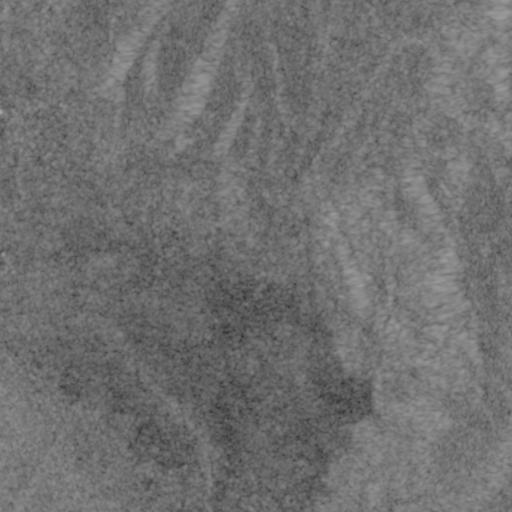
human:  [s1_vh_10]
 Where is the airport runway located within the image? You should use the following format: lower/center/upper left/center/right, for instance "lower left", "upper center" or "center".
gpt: The airport runway is located in the lower center of the image.
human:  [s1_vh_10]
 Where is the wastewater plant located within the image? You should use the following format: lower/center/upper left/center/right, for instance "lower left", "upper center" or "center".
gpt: The wastewater plant is located in the lower left of the image.
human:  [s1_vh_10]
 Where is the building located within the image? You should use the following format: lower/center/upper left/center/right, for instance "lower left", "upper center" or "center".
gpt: The building is located in the center left of the image.
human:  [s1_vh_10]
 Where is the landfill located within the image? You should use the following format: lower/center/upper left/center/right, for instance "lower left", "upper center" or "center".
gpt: There is no landfill in the image.

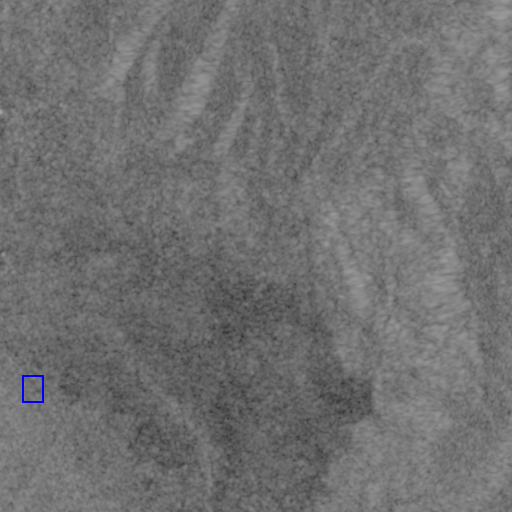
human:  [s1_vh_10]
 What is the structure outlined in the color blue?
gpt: The structure outlined in blue is a wastewater plant.
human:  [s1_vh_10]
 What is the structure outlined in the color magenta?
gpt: There is no magenta outline.